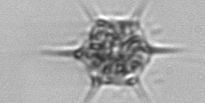
Label: Dictyocha